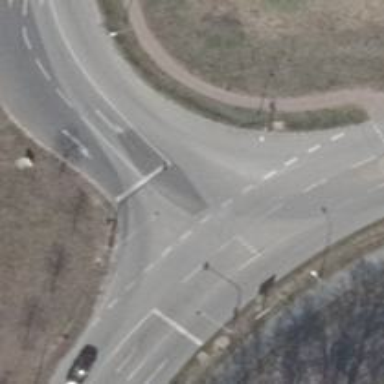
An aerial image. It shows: Road with traffic signals.